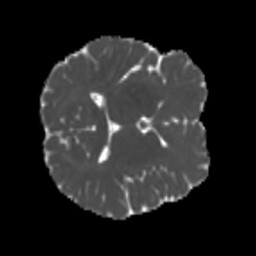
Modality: MD
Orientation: axial
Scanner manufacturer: siemens
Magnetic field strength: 3 T
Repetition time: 4 s
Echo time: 0.0594 s